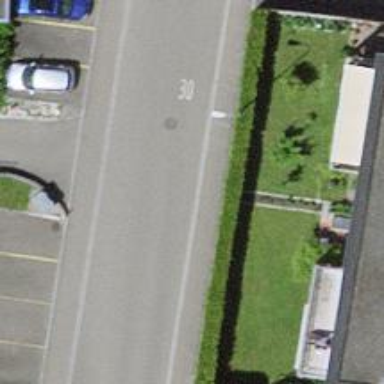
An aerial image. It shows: Residential road.